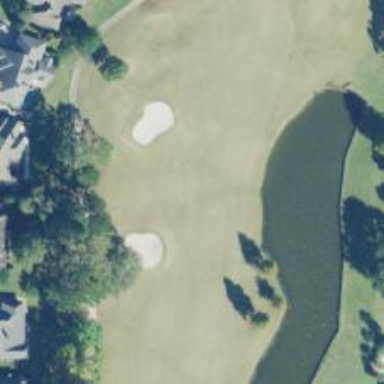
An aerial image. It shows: View of golf hole.